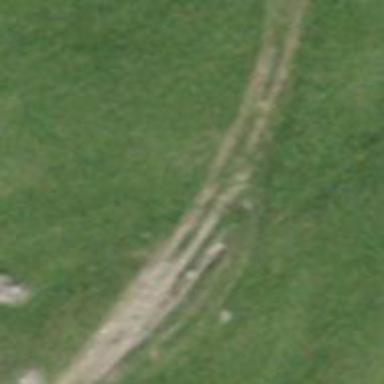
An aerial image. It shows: Unpaved track with grade2 quality type.